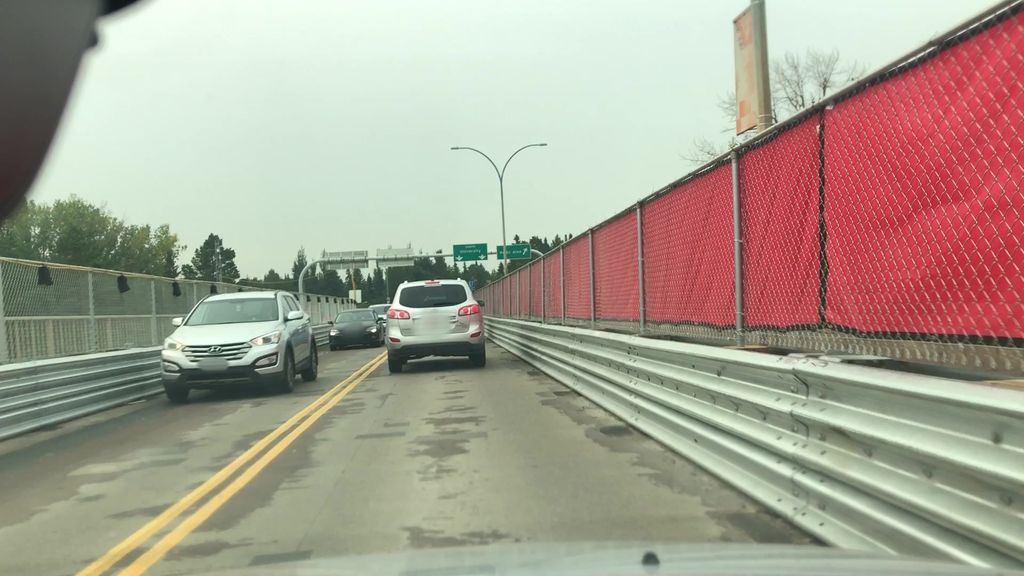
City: edmonton